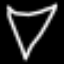
Label: diamond